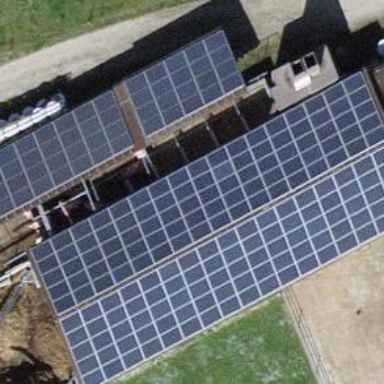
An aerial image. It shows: Solar power generator.